Interaction volume radius: 10 \u00c5
Interaction volume height: 15 \u00c5
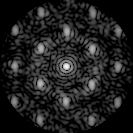
Disorder parameter: 0.4137